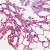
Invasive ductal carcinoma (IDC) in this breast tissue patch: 0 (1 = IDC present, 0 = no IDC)